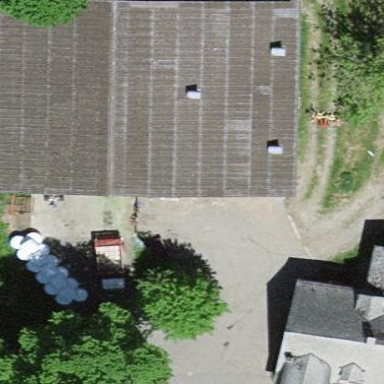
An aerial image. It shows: Gabled roof on farm auxiliary building.